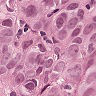
Metastatic tissue present: yes